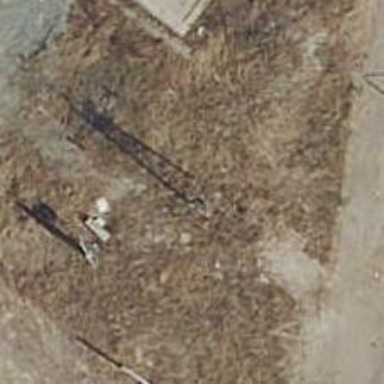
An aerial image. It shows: Power tower.